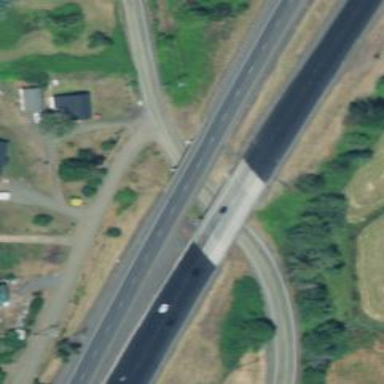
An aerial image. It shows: Motorway bridge.